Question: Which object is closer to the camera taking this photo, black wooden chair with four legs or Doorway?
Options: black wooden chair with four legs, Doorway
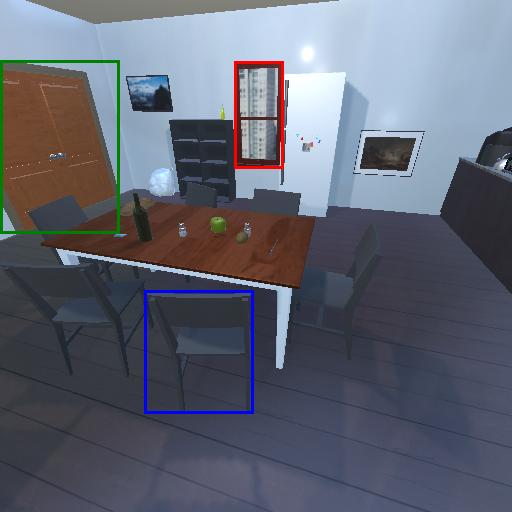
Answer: black wooden chair with four legs